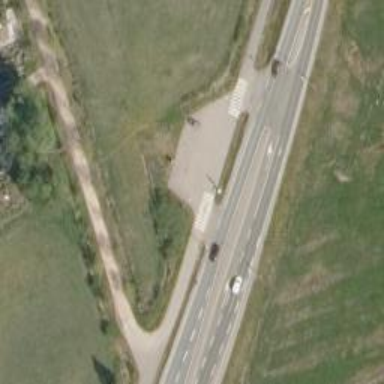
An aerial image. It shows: Crossing on asphalt cycleway.